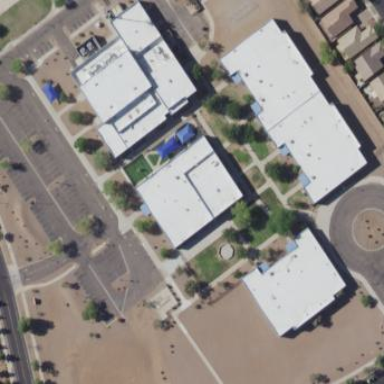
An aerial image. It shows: School building.